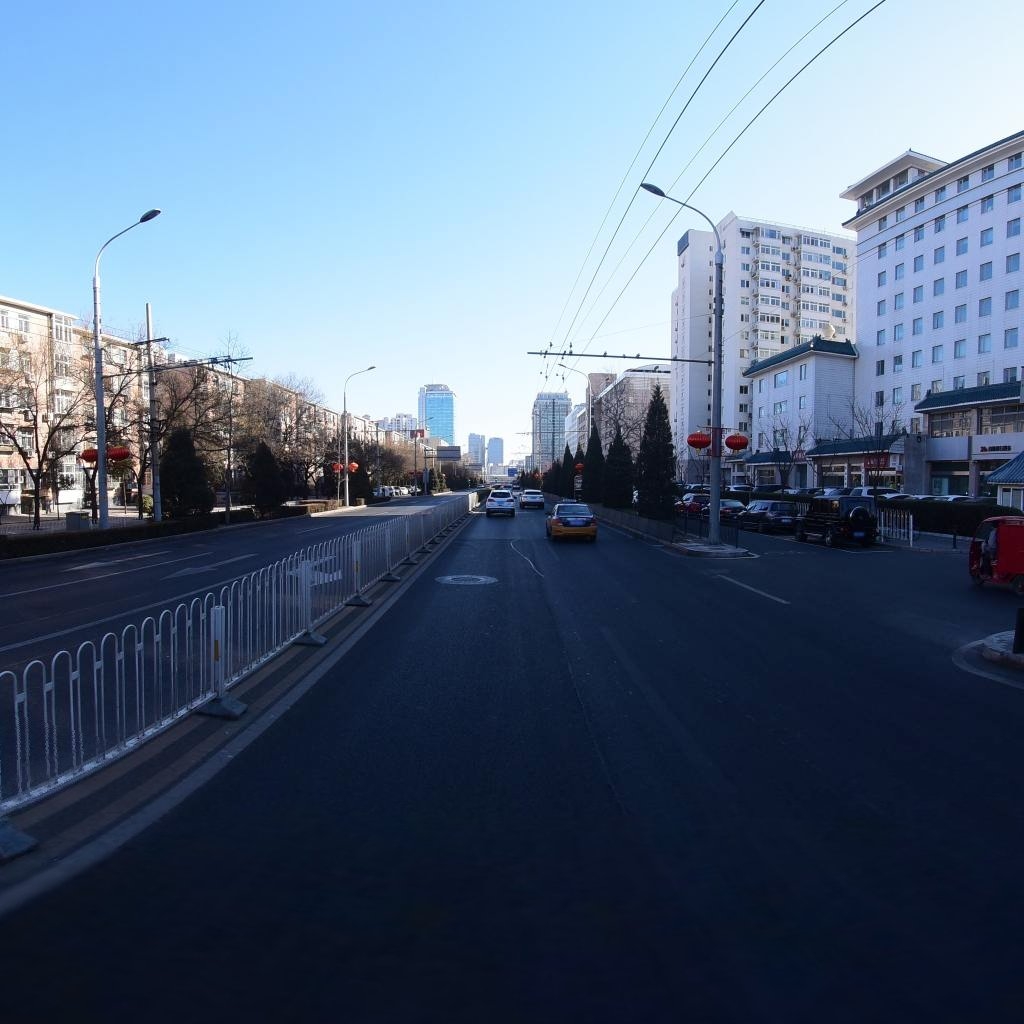
Region: Dongcheng
Road damage annotations: longitudinal crack, manhole cover, longitudinal patch